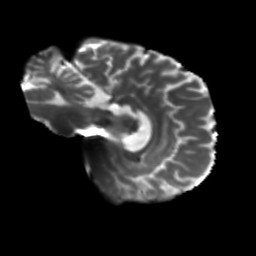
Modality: T2w
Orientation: sagittal
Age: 70
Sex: male
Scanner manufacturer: siemens
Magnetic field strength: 3 T
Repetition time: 5.25 s
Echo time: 0.08 s